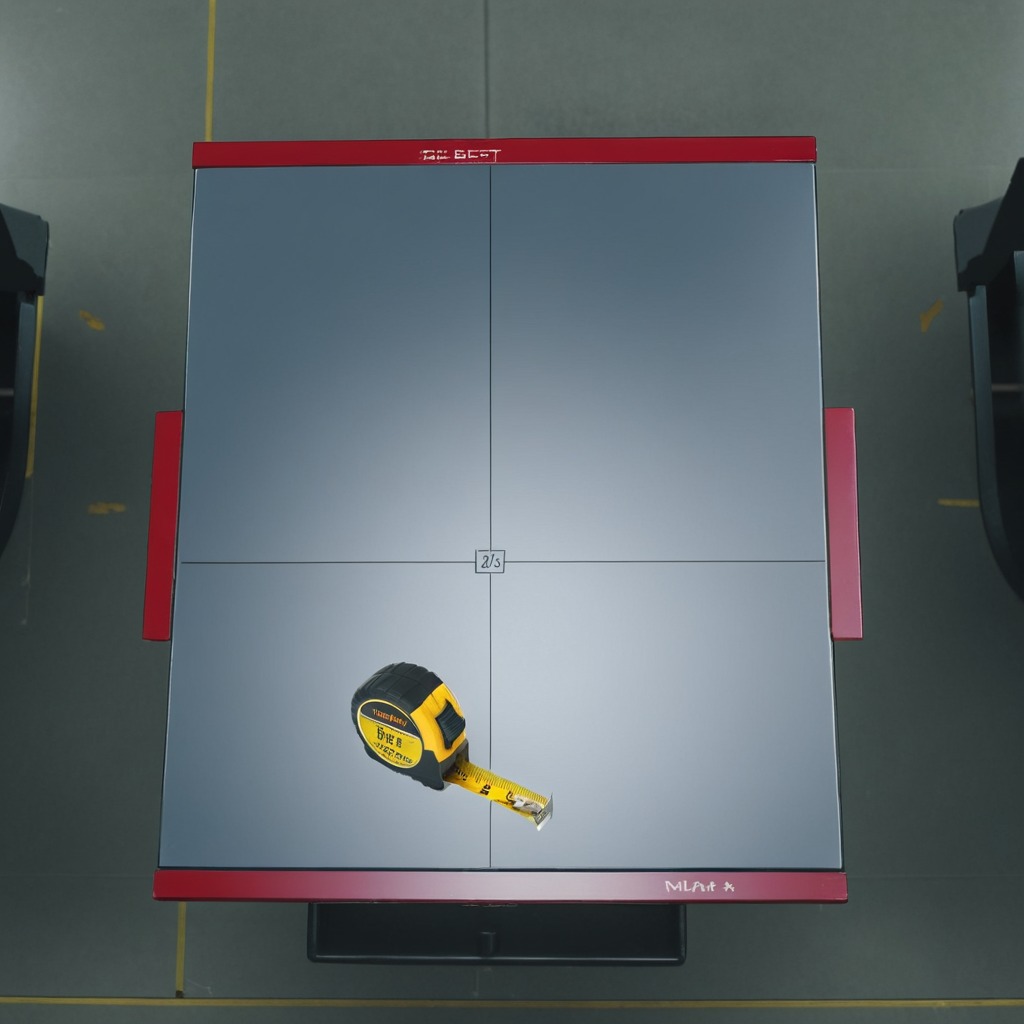
A measuring tape lies on the toolbox surface in an airplane hangar workshop 8K.